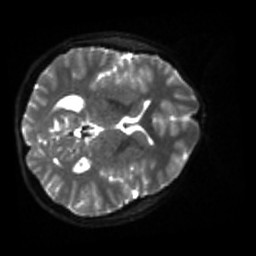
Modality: sbref
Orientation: axial
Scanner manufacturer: siemens
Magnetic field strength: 3 T
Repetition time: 4 s
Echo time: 0.0594 s